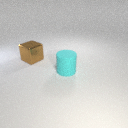
large brown metal cube behind large cyan rubber cylinder